Question: I am using EF code first. Two tables.
Company table (field: CompanyName) and Tag table (TagName). Company table has a link to the Tag Table
'''
public class Company
{
public int Id { get; set; }
public string CompanyName { get; set; }
public virtual ICollection<Tags> Tags { get; set; }
}
'''
I want to retrieve all companies where CompanyName contains string that is been passed and also retrieve all companies that have that string as a tag
'''
var result = from c in _db.Company
select new CompaniesVM
{
Id = c.Id,
CompanyName = c.CompanyName
};
if (!String.IsNullOrEmpty(searchString))
{
result = result.Where(s => s.CompanyName.Contains(searchString));
}
'''
My database contains:
Company name: test1
Company name: company test
if I run the code with searchString "test" it only captures the first record. Contains method does not capture the second record. Why is that? How do I capture all records with "test" string?
Also if I have TagName "test"
Company name: ABC Inc. Tag: TagName : test
How do I look into Tags table as well and get the companies?
I am using Many-to-Many example schema below

Can I do it all in one query? maybe using lazy loading method?
much appreciated if you can point me to a similar example or sample code
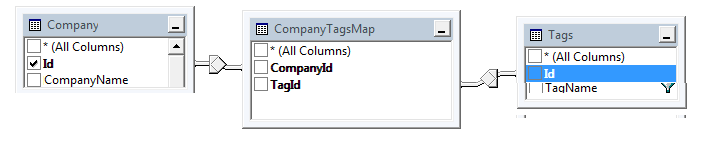
Answer: Contains is case sensitive so if your data is uppercase and your searchTerm is lower case, they won't match. If you want to ignore case when searching use 'result.Where(s => s.CompanyName.ToLower().Contains(searchString.ToLower()))'. To search the Tag table as well as Company table join them
'''
from c in _db.Company
join t in _db.Tag on c.field equals t.field
select new { Companyname = c.CompanyName, TagName = t.TagName}
where !String.IsNullOrEmpty(search) && (c.CompanyName.Contains(search) || t.TagName.COntains(search)
'''
Update for many to many, since you have the collection on Company:
'''
from c in _db.Company
select new {
CompanyName = c.CompanyName
}
where !string.IsNullOrEmpty(search)
&& (c.CompanyName.Contains(search) || c.Tags.Any(t => t.TagName.Contains(search))
'''